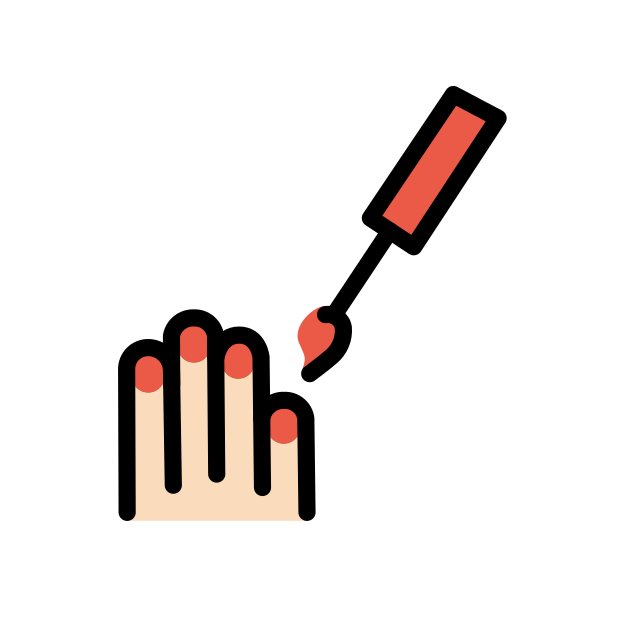
nail polish: light skin tone